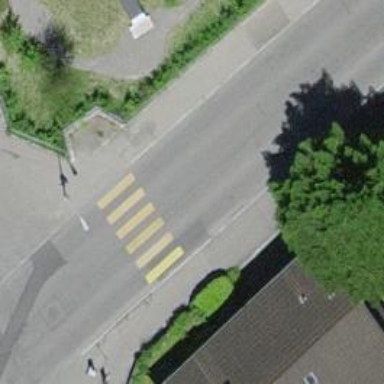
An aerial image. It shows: Uncontrolled road crossing.